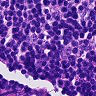
Metastatic tissue present: no